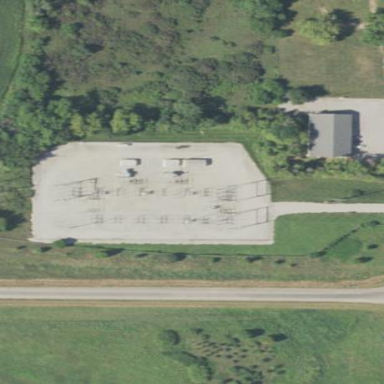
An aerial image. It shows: Distribution substation surrounded by fence.